Field crop: maize
Growth stage: 1
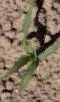
Species: maize